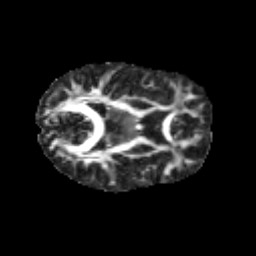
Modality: FA
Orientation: axial
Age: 12
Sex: female
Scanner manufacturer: siemens
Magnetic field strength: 3 T
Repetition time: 3.8 s
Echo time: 0.07 s